Question: Twitter's submit tweet textbox highlights the characters that are over the character limit:

As you can see, the characters that overrun the character limit are highlighted in red. How can I achieve something like this?
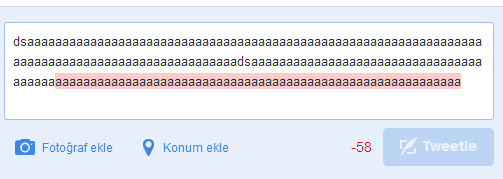
Answer: You'll find the necessary solution and required code here:
<URL>
...and here:
<URL>
Your question appears to be duplicitous.
Note: I didn't have the option to post the above links as a comment (i.e. privilege contingent on reputation).
Here's the code as per Simon Kuang's recommendation (see comments):
# HTML:
'''
<!DOCTYPE html>
<html>
<head>
<script src="http://ajax.googleapis.com/ajax/libs/jquery/1.10.1/jquery.min.js"></script>
<meta charset=utf-8 />
<title>JS Bin</title>
</head>
<body>
<h3>Your text here</h3>
<div contenteditable="true" id="myDiv">edit me
</div>
<p>
<h3>Stuff over 19 characters</h3>
<div id="extra">
</div>
<p>
<h3>Sample output</h3>
<div id="sample">
</div>
</body>
</html>
'''
# CSS:
'''
.highlight {
color:red;
}
'''
# JavaScript:
'''
$(document).ready(function() {
$('#myDiv').keyup(function() {
var content = $('#myDiv').html();
var extra = content.match(/.{19}(.*)/)[1];
$('#extra').html(extra);
var newContent = content.replace(extra, "<span class='highlight'>" + extra + "</span>");
$('#sample').html(newContent);
});
});
'''